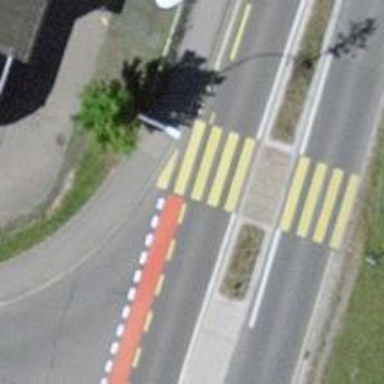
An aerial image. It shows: Kerb barrier.